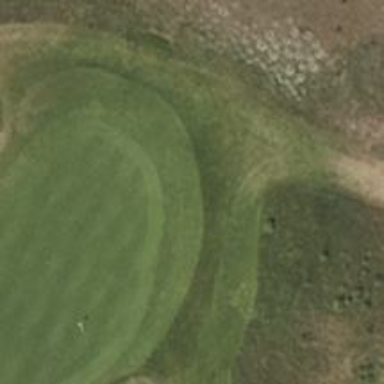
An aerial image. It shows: Golf green.